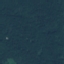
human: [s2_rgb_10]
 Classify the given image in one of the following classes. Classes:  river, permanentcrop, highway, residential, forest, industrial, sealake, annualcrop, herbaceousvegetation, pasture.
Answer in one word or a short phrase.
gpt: Forest